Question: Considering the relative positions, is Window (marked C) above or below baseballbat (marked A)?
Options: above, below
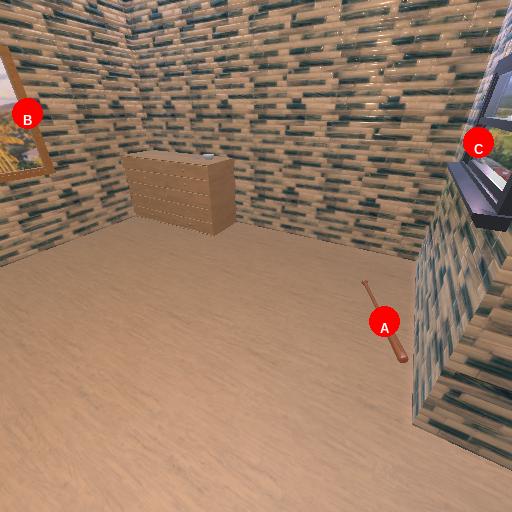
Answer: above